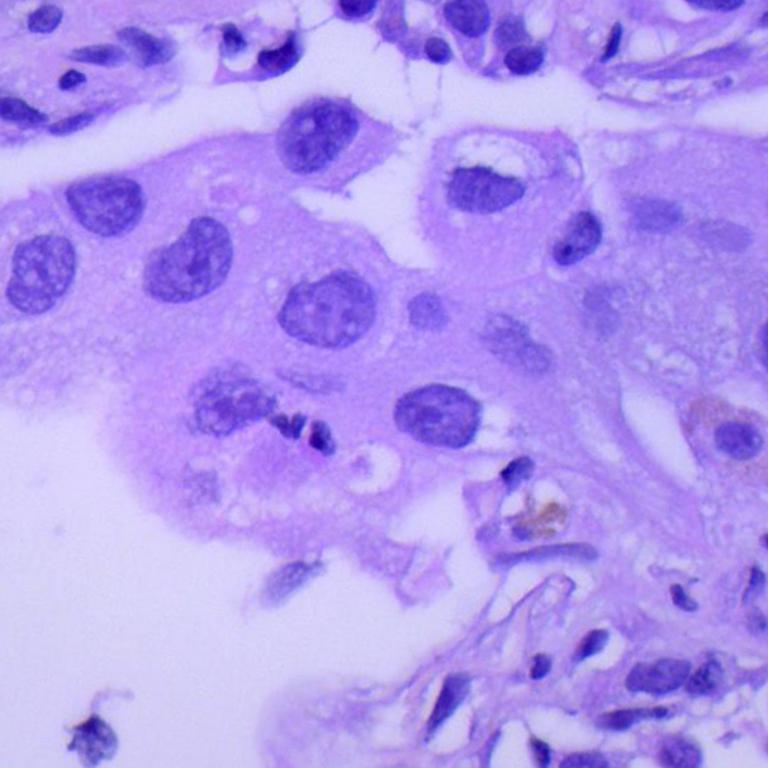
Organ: lung
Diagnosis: adenocarcinomas